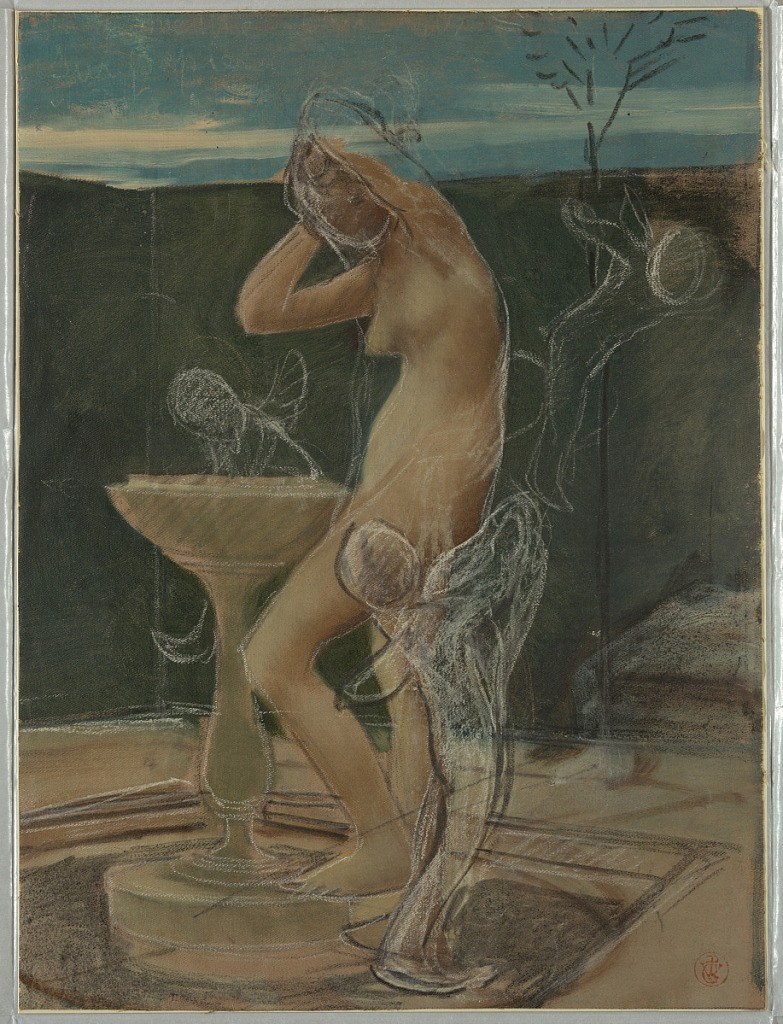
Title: Study of a Woman at Her Bath
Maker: Pierre-Victor Galland, Swiss, active France, 1822 - 1892
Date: late 19th century
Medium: charcoal, oil on canvas
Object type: Drawing
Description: Vertical orientation. Scene of a bather at a basin in a small walled enclosure, with indication of three putti around her.